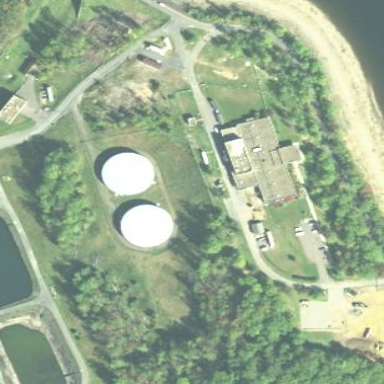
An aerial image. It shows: Water works facility situated in grassy area.